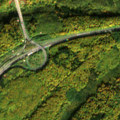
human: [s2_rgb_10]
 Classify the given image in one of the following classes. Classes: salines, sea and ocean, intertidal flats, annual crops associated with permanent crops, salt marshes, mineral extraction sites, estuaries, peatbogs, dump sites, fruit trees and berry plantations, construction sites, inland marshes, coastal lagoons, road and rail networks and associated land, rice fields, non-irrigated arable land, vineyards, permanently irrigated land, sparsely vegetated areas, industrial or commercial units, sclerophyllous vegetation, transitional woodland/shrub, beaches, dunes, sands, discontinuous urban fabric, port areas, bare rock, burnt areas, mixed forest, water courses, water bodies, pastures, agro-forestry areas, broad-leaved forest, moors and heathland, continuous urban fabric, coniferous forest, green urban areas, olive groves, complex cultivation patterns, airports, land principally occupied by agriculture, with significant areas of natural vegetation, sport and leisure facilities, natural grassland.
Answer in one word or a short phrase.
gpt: road and rail networks and associated land, broad-leaved forest